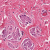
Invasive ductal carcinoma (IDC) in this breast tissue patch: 0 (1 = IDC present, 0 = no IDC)